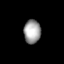
Tissue: skin
Cell type: Epithelial cells
Senescence score: 0.2665
Nuclear area (px): 389
Mean DAPI intensity: 159.961